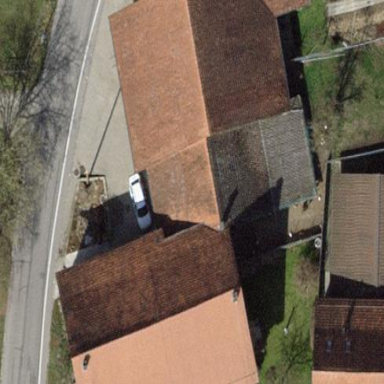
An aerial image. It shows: Gabled-roof house with tile roofing.